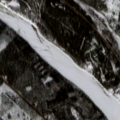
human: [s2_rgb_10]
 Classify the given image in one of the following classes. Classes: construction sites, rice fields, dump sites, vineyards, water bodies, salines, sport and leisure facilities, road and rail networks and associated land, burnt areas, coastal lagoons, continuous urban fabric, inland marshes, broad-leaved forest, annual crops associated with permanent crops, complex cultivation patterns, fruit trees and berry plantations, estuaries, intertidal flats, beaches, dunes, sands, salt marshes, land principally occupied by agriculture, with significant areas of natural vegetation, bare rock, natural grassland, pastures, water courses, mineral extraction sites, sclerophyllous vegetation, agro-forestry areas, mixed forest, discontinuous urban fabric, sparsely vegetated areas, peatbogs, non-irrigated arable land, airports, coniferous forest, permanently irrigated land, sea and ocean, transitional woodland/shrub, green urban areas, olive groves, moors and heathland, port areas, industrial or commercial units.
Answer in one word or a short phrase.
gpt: coniferous forest, transitional woodland/shrub, water courses